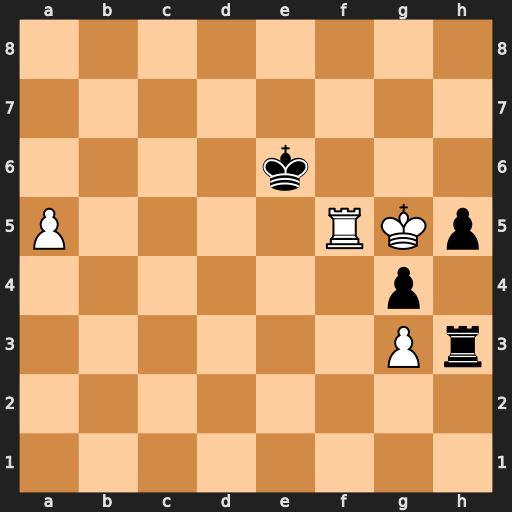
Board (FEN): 8/8/4k3/P4RKp/6p1/6Pr/8/8
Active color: w
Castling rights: -
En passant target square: -
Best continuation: a6 Rxg3 Ra5 Rf3 a7